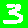
Digit: 3